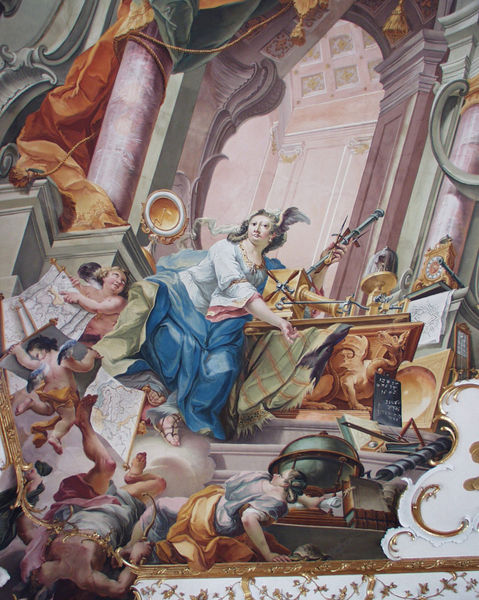
Titel: Fakultäten (Philosophie)
Künstler: Johann Anwander
Standort: Dillingen
Institution: Goldener Saal
Schlagwörter: blau, flügel, gemälde, weiß, dreieck, grün, menschen, ocker, ausschnitt, bewegung, bunt, frau, hell, kleid, männer, ohrring, orange, säule, säulen, tisch, türkis, rot, schloss, tuch, wolke, beige, ornament, architektur, barock, falten, mensch, sockel, innenraum, instrument, spiegel, vorhang, kirche, gewand, gold, mantel, stoff, tücher, decke, girlande, instrumente, konzert, musik, rokoko, rosa, kinder, engel, putte, putto, ranken, skulptur, beine, bewegt, füße, bücher, papier, ecke, bogen, italien, perspektive, stab, lila, violett, linien, pilaster, figuren, treppe, tafel, karten, detail, wandgemälde, wandmalerei, draperie, uhr, stuck, stufen, fallen, kante, maschine, zettel, schweben, schwert, allegorie, kunst, personifikation, altar, kapitelle, rom, ranke, ecken, portal, karte, gesims, glocke, untersicht, dramatisch, dramatik, sturz, blattwerk, monstranz, baldachin, tempel, kassetten, landkarte, deckengemälde, fresko, fernglas, hahn, bild im bild, fürstin, putten, maria, verhüllt, globus, welt, putti, schildkröte, gesamtkunstwerk, bau, drache, attribut, symbole, bauen, mamor, kassette, wissenschaft, michelangelo, papierrollen, deckenmalerei, wölbung, weltkugel, froschperspektive, kassettierung, postamente, rocaille, kuns, pathos, medaillons, messung, geographie, vermessung, zirkel, tiepolo, atlas, geräte, astronomie, gewandt, deckenfresko, landkarten, attribute, asam, verkröpft, rocaillen, tunneldecke, physik, quadraturmalerei, al fresko, al frsko, instumente, kessen, meßinstrumente, pathetisch, verkröpfung, vermessungsgeräte, winkeldreieck, konstruieren, hohlspiegel, hfresko, wissenscahft, srte